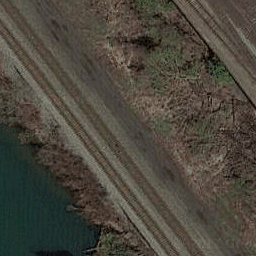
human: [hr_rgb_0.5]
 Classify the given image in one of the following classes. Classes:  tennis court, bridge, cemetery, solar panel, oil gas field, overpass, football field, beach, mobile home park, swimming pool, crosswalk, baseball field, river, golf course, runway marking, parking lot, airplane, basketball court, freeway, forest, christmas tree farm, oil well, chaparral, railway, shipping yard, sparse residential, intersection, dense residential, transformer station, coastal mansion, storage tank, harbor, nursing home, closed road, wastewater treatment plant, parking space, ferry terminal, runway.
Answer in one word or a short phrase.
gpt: railway